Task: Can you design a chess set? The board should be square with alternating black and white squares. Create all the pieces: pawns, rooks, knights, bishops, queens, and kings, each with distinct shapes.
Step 1826:
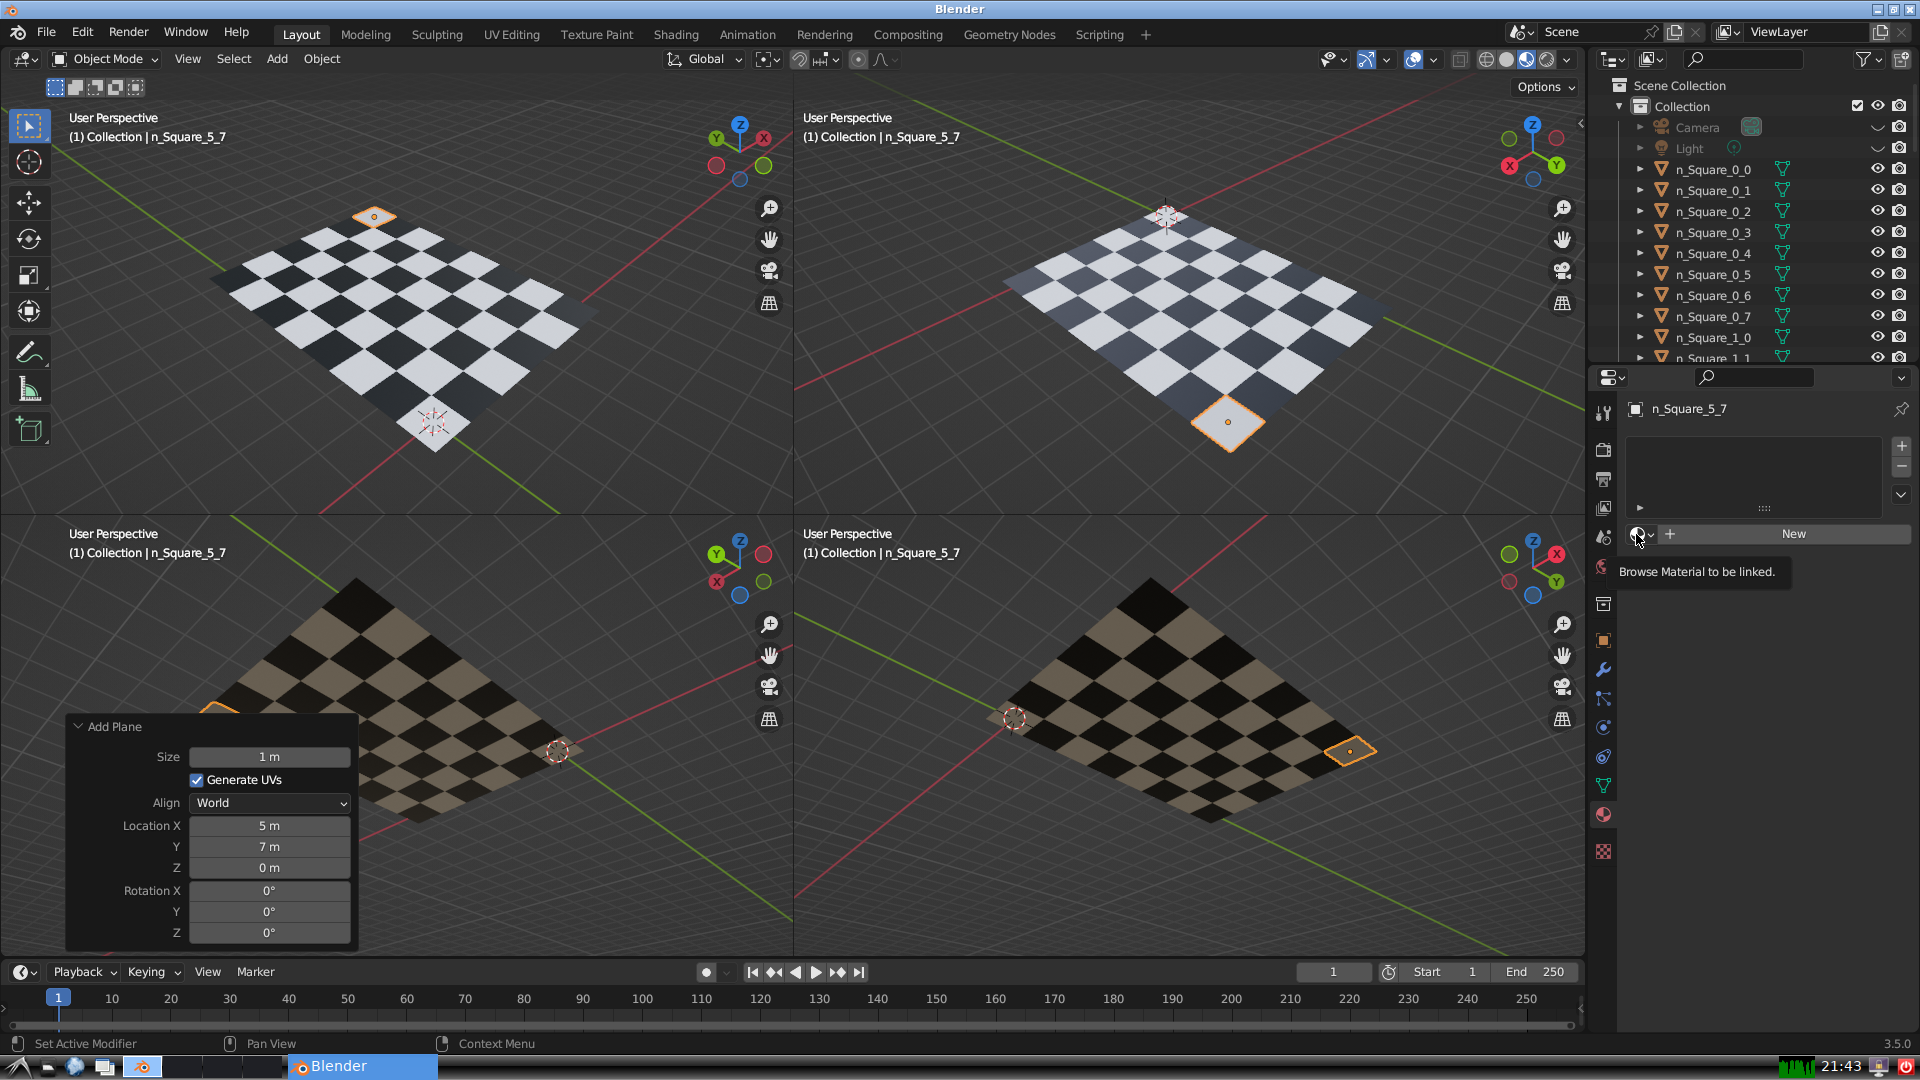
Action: click: no